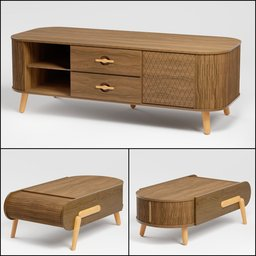
Label: furniture